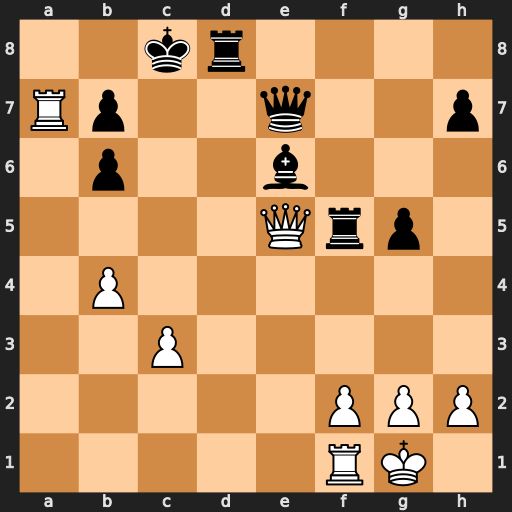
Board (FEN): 2kr4/Rp2q2p/1p2b3/4Qrp1/1P6/2P5/5PPP/5RK1
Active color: w
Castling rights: -
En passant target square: -
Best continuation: Ra8+ Kd7 Rd1+